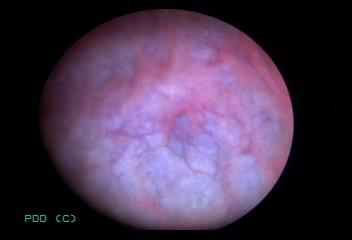
Modality: BLC
Class: Normal mucosa
Bladder cancer association: No